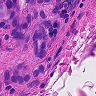
Metastatic tissue present: yes